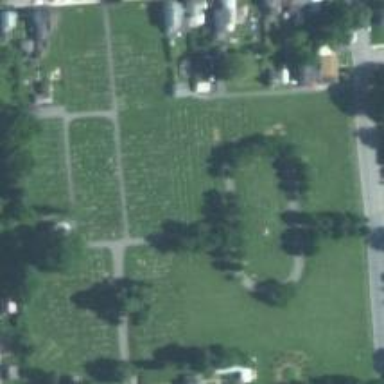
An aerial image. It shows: Cemetery.